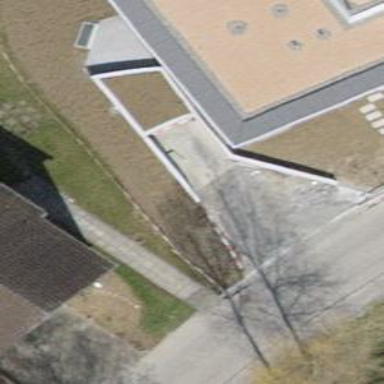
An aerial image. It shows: Concrete driveway serving as service road.